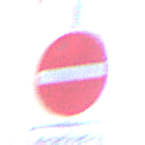
Verkehrszeichen: VerbotDerEinfahrt
Zusatzzeichen unten: BesondereFahrzeugeUndTransportgueter4
Umgebung: Outdoor, Urban
Tageszeit: SunriseSunset
Wetter: Clear
Licht: Natural
Jahreszeit: NotSpecified
Kontrast: MediumContrast